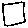
Label: square